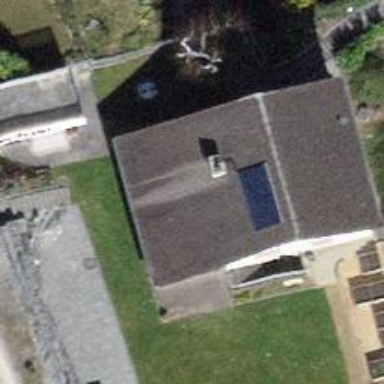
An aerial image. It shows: Building with tiled roof.